Field crop: tomato
Growth stage: 1
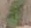
Species: solanum